Field crop: tomato
Growth stage: 1
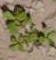
Species: portulaca